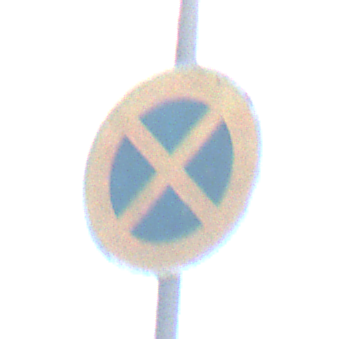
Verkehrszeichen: AbsolutesHalteverbot
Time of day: Midday
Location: Outdoor (Nature)
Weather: PartlyCloudy
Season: NotSpecified
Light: Natural